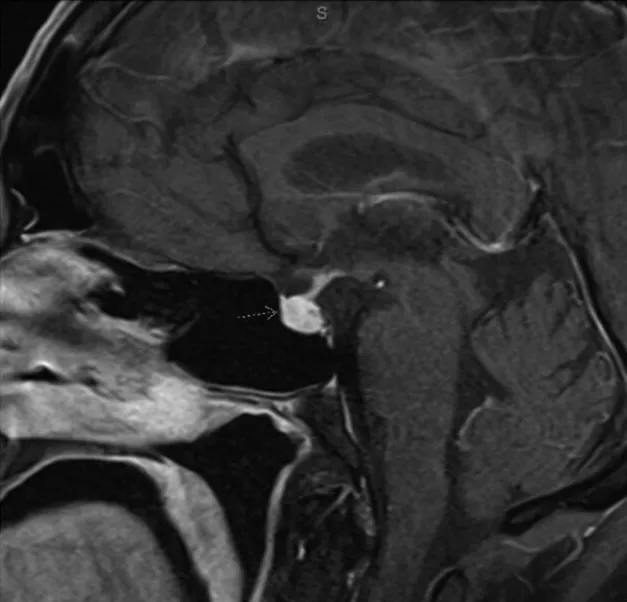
MRI while on pembrolizumab, showing new enlargement and homogeneous enhancement of the pituitary gland and infundibulum with convex superior margin.
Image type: radiology (mri)